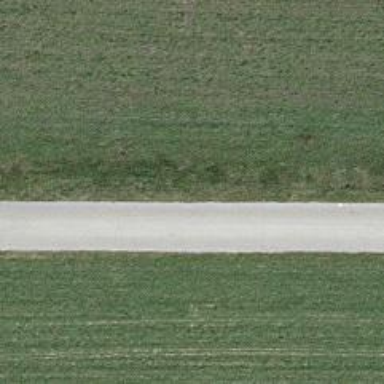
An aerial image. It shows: Unclassified road with paved surface.